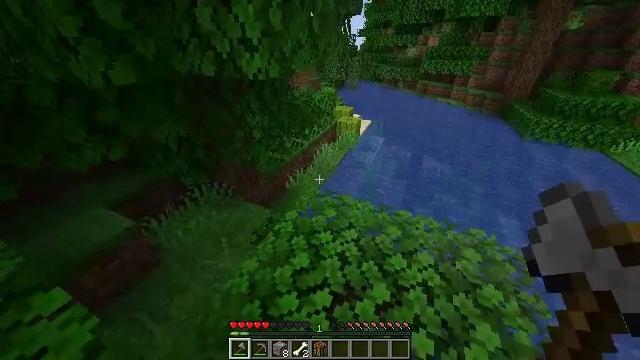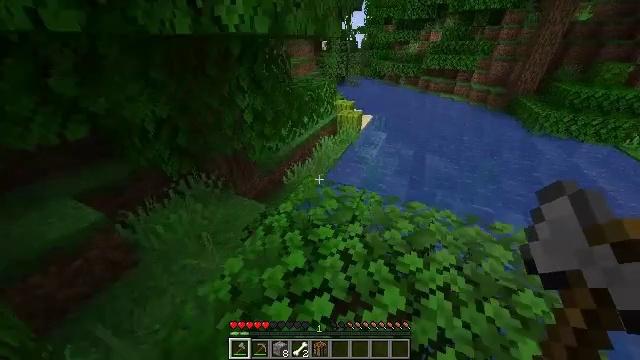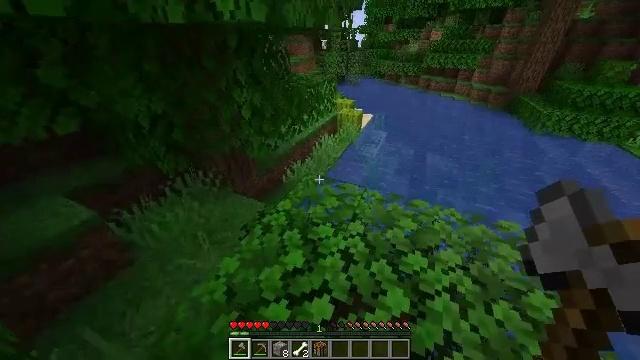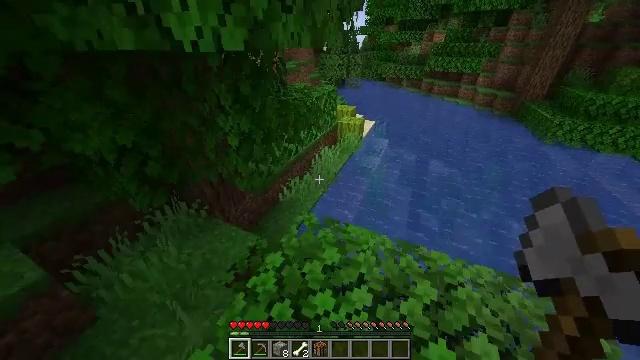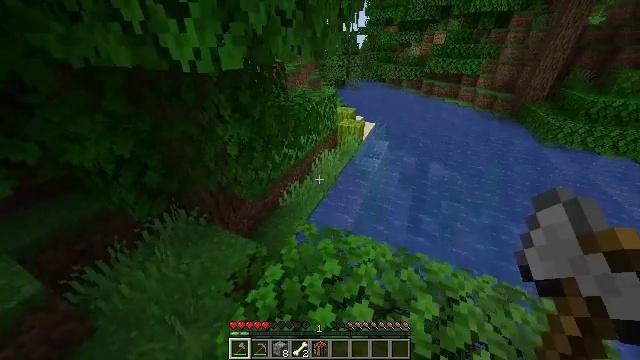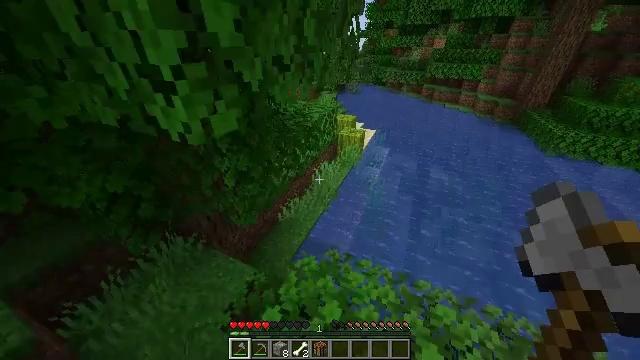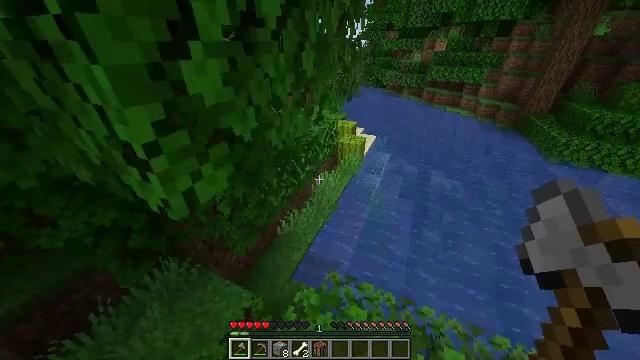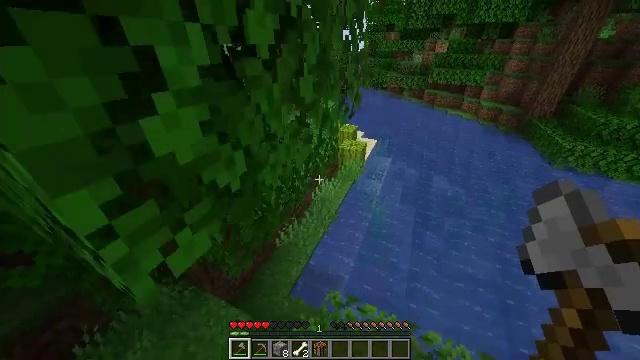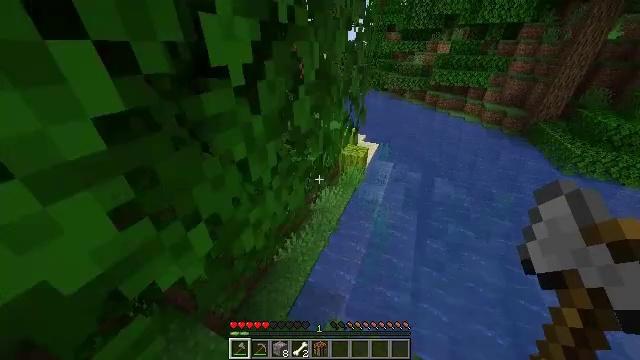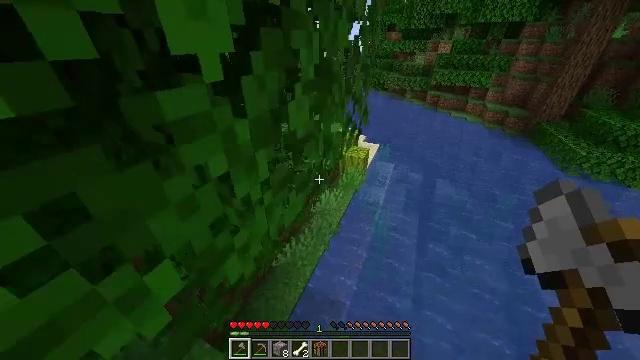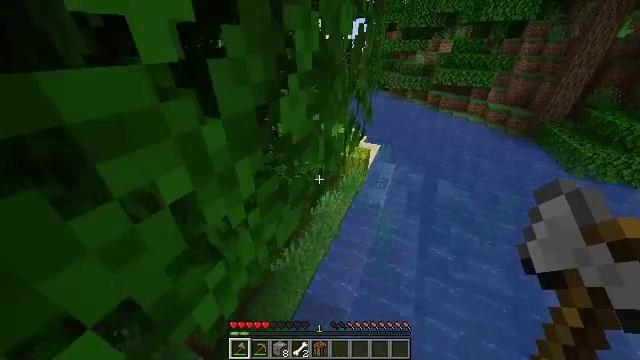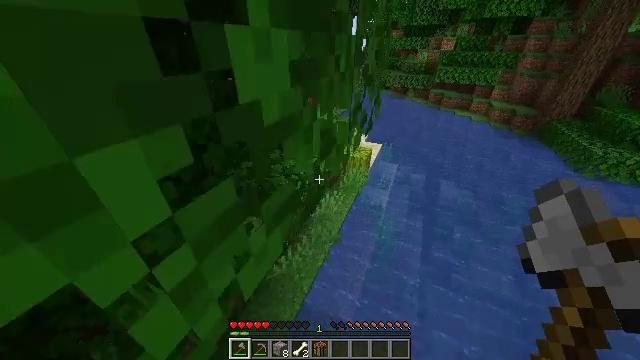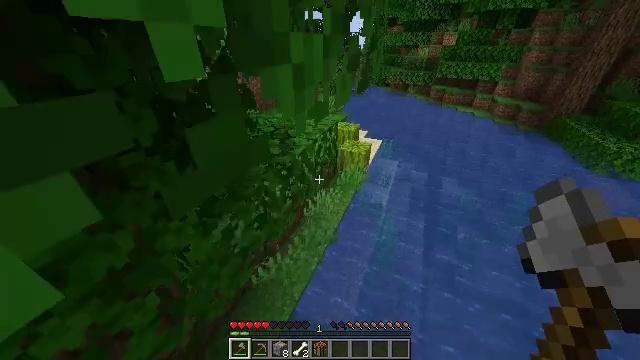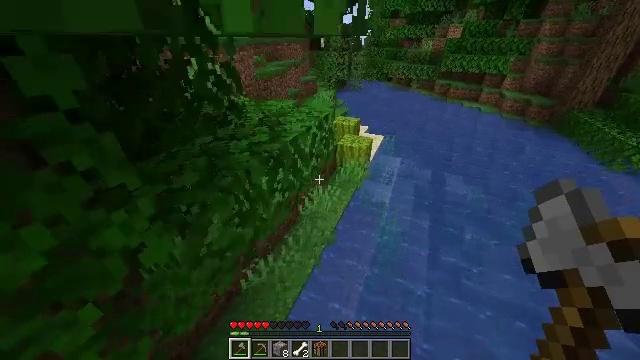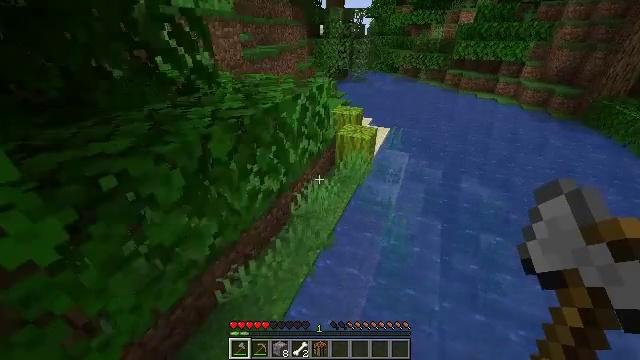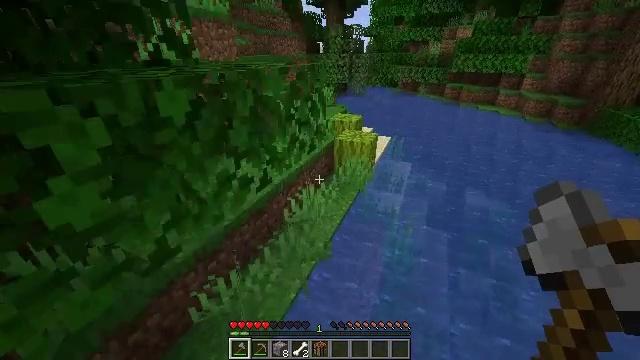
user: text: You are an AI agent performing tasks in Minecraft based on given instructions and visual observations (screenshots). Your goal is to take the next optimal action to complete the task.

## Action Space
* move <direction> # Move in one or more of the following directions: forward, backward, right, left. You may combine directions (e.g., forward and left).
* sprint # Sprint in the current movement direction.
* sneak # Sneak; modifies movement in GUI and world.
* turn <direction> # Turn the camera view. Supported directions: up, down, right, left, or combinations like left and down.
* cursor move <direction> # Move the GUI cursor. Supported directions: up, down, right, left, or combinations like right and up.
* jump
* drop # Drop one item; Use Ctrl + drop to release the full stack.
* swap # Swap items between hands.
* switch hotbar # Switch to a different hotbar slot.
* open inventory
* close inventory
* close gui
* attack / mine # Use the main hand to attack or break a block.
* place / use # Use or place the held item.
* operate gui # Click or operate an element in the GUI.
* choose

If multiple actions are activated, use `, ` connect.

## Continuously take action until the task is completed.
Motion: motion action
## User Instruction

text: Use right equipment to gather melon.
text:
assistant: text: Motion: move forward, sprint, jump
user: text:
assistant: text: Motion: move forward, sprint, jump
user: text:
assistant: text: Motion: move forward, sprint, jump
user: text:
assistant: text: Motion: move forward, sprint
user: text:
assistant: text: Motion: move forward, sprint
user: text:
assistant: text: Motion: move forward, sprint
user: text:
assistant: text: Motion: move forward, sprint
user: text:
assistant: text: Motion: move forward, sprint
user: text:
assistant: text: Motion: move forward, sprint
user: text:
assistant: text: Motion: move forward, sprint
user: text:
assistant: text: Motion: move forward, sprint
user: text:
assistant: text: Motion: move forward, sprint
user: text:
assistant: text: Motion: move forward, sprint
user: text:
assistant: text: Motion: move forward, sprint
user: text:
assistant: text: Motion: move forward, turn up
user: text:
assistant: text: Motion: move forward, turn up
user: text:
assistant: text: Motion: move forward and move left, turn up
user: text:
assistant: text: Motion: move forward and move left, turn up
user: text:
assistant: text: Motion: move forward and move left, turn right and up
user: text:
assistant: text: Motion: move forward and move left, turn up
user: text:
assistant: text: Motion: move forward, turn right and up, jump
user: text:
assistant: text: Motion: move forward, jump
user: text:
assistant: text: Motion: move forward, jump
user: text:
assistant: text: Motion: move forward, jump
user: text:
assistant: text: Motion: move forward, jump
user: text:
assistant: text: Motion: move forward, jump
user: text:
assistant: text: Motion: move forward, jump
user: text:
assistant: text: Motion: move forward, turn right, jump
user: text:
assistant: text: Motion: move forward, turn right, jump
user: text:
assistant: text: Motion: move forward, turn right, jump